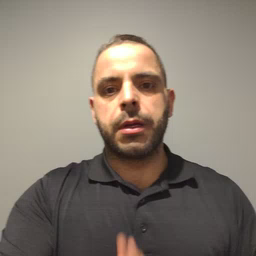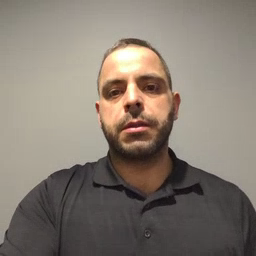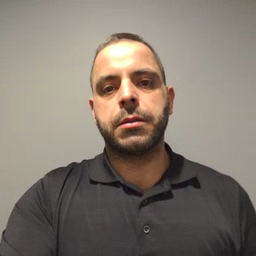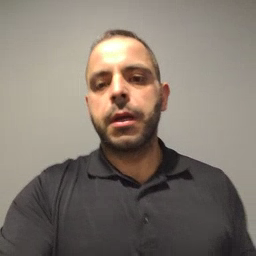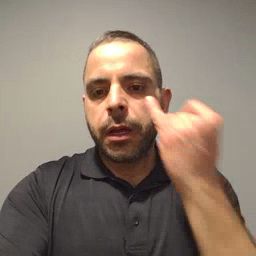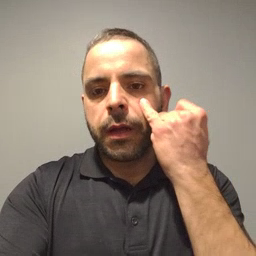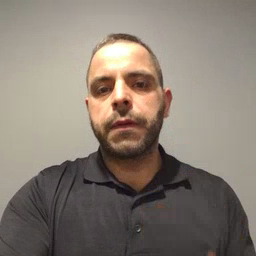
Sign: if